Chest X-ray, PA view. Patient: 29 years old, sex F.
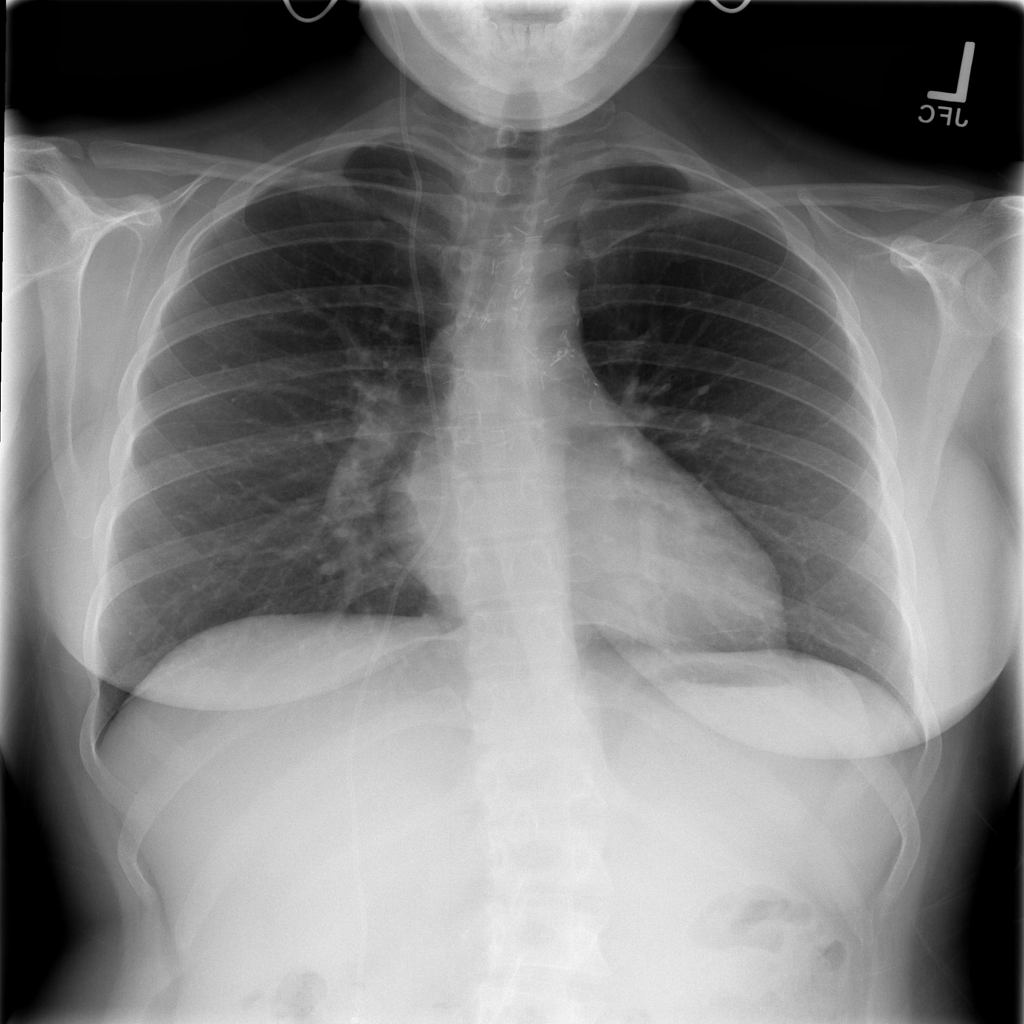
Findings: No Finding